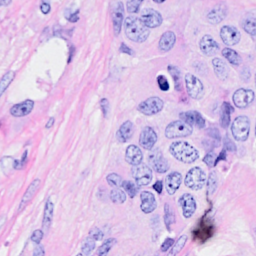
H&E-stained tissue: Breast